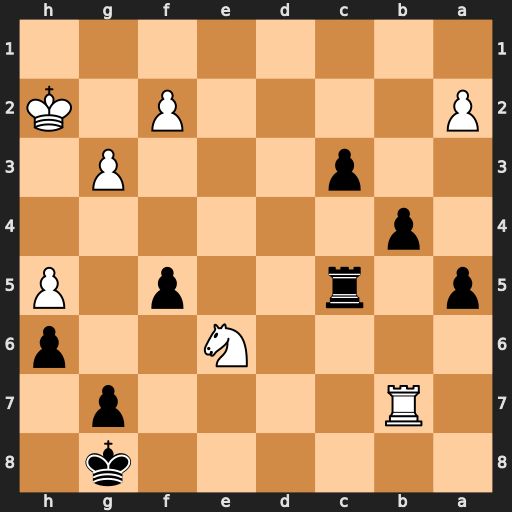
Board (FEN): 6k1/1R4p1/4N2p/p1r2p1P/1p6/2p3P1/P4P1K/8
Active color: b
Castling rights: -
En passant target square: -
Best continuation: c2 Rxg7+ Kh8 Nxc5 c1=Q